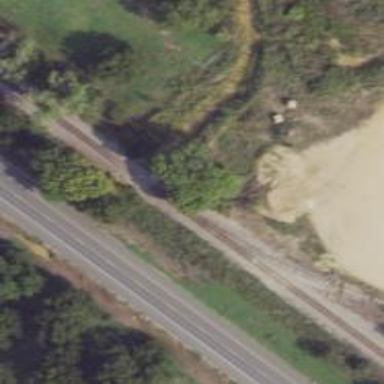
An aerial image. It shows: Railway track.